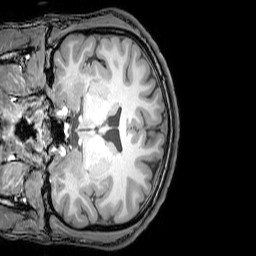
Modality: T1w
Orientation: coronal
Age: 24
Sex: male
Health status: healthy
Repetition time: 0.081 s
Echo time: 0.037 s